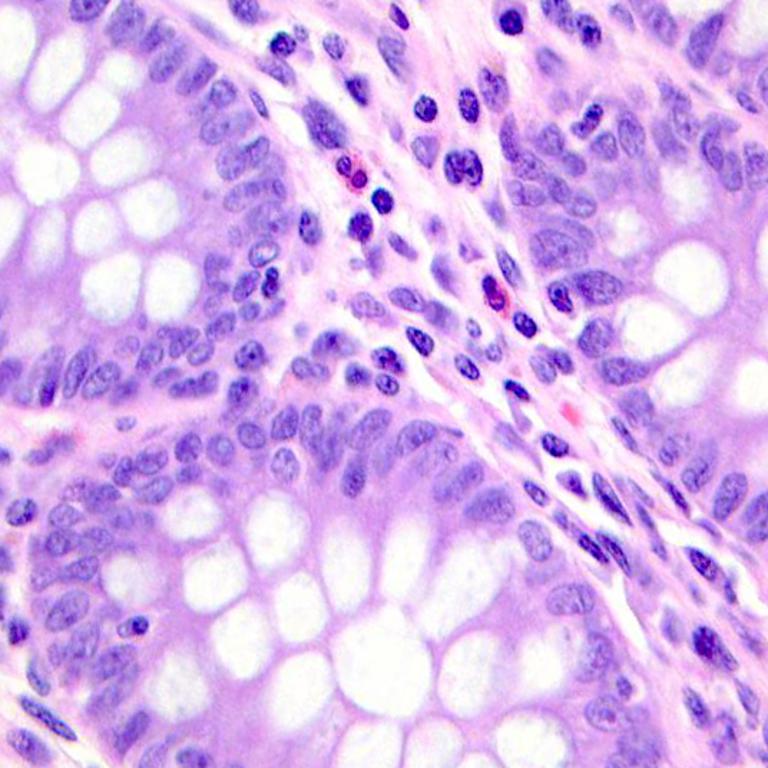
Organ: colon
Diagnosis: benign